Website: bh-photo
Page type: order-tracking
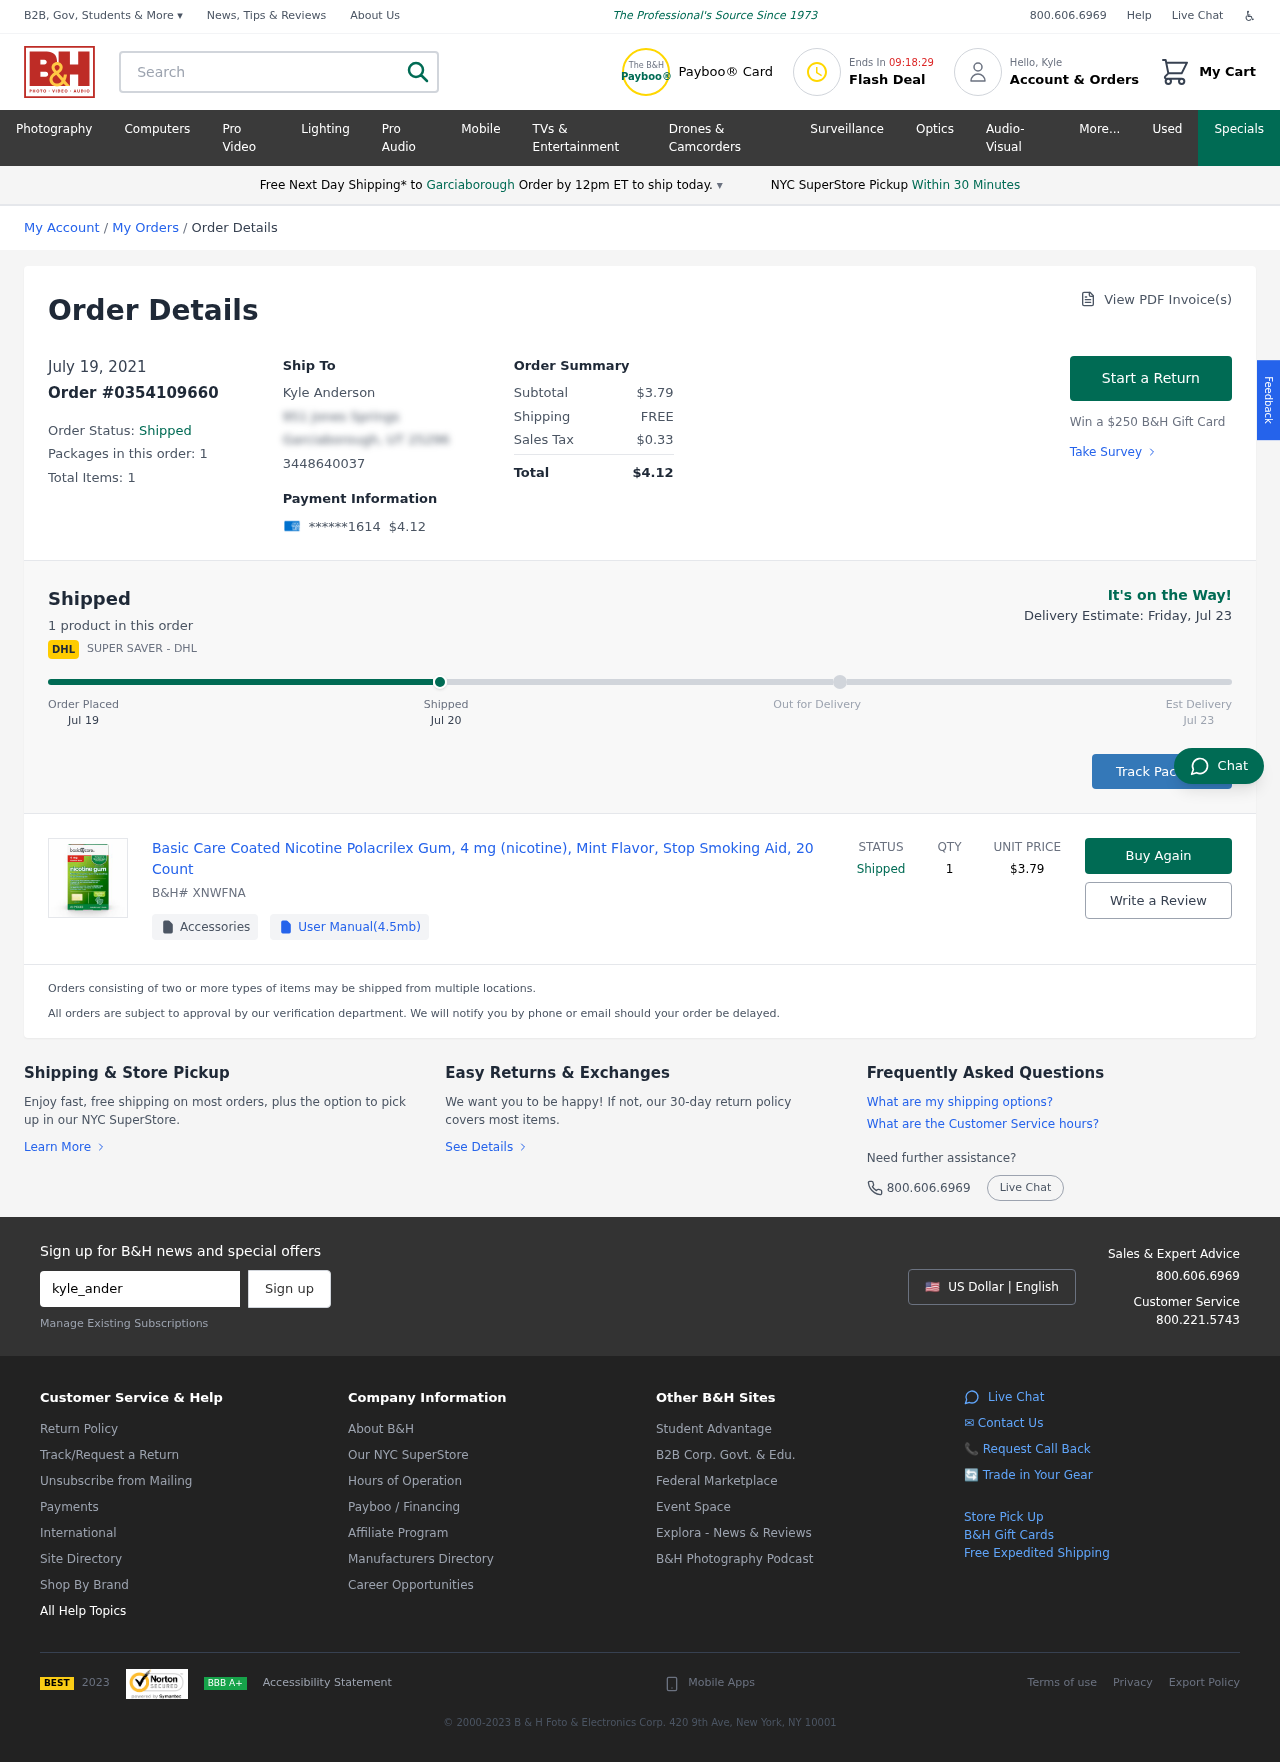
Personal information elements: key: PII_CARD_LAST4
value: ******1614
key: PII_CITY
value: Garciaborough
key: PII_EMAIL
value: kyle_anderson@yahoo.com
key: PII_FIRSTNAME
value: Kyle
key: PII_FULLNAME
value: Kyle Anderson
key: PII_PHONE
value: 3448640037
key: PII_STREET
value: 951 Jones Springs
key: PII_CITY_STATE_ZIP
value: Garciaborough, UT 25296
Product elements: key: PRODUCT1_NAME
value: Basic Care Coated Nicotine Polacrilex Gum, 4 mg (nicotine), Mint Flavor, Stop Smoking Aid, 20 Count
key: PRODUCT1_PRICE
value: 3.79
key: PRODUCT1_QUANTITY
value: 1
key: PRODUCT1_SKU
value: XNWFNA
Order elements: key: ORDER_DATE
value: Jul 19
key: ORDER_DATE
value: July 19, 2021
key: ORDER_ID
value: Order #0354109660
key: ORDER_NUM_PACKAGES
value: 1
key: ORDER_NUM_ITEMS
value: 1
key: ORDER_NUM_ITEMS
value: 1 product
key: ORDER_TOTAL
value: $4.12
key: ORDER_SUBTOTAL
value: $3.79
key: ORDER_SHIPPING_COST
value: FREE
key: ORDER_TAX
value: $0.33
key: ORDER_DELIVERY_DATE
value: Jul 23
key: ORDER_DELIVERY_DATE
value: Delivery Estimate: Friday, Jul 23
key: ORDER_SHIPPING_DATE
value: Jul 20
Search elements: key: HEADER_SEARCH
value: Search